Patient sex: M
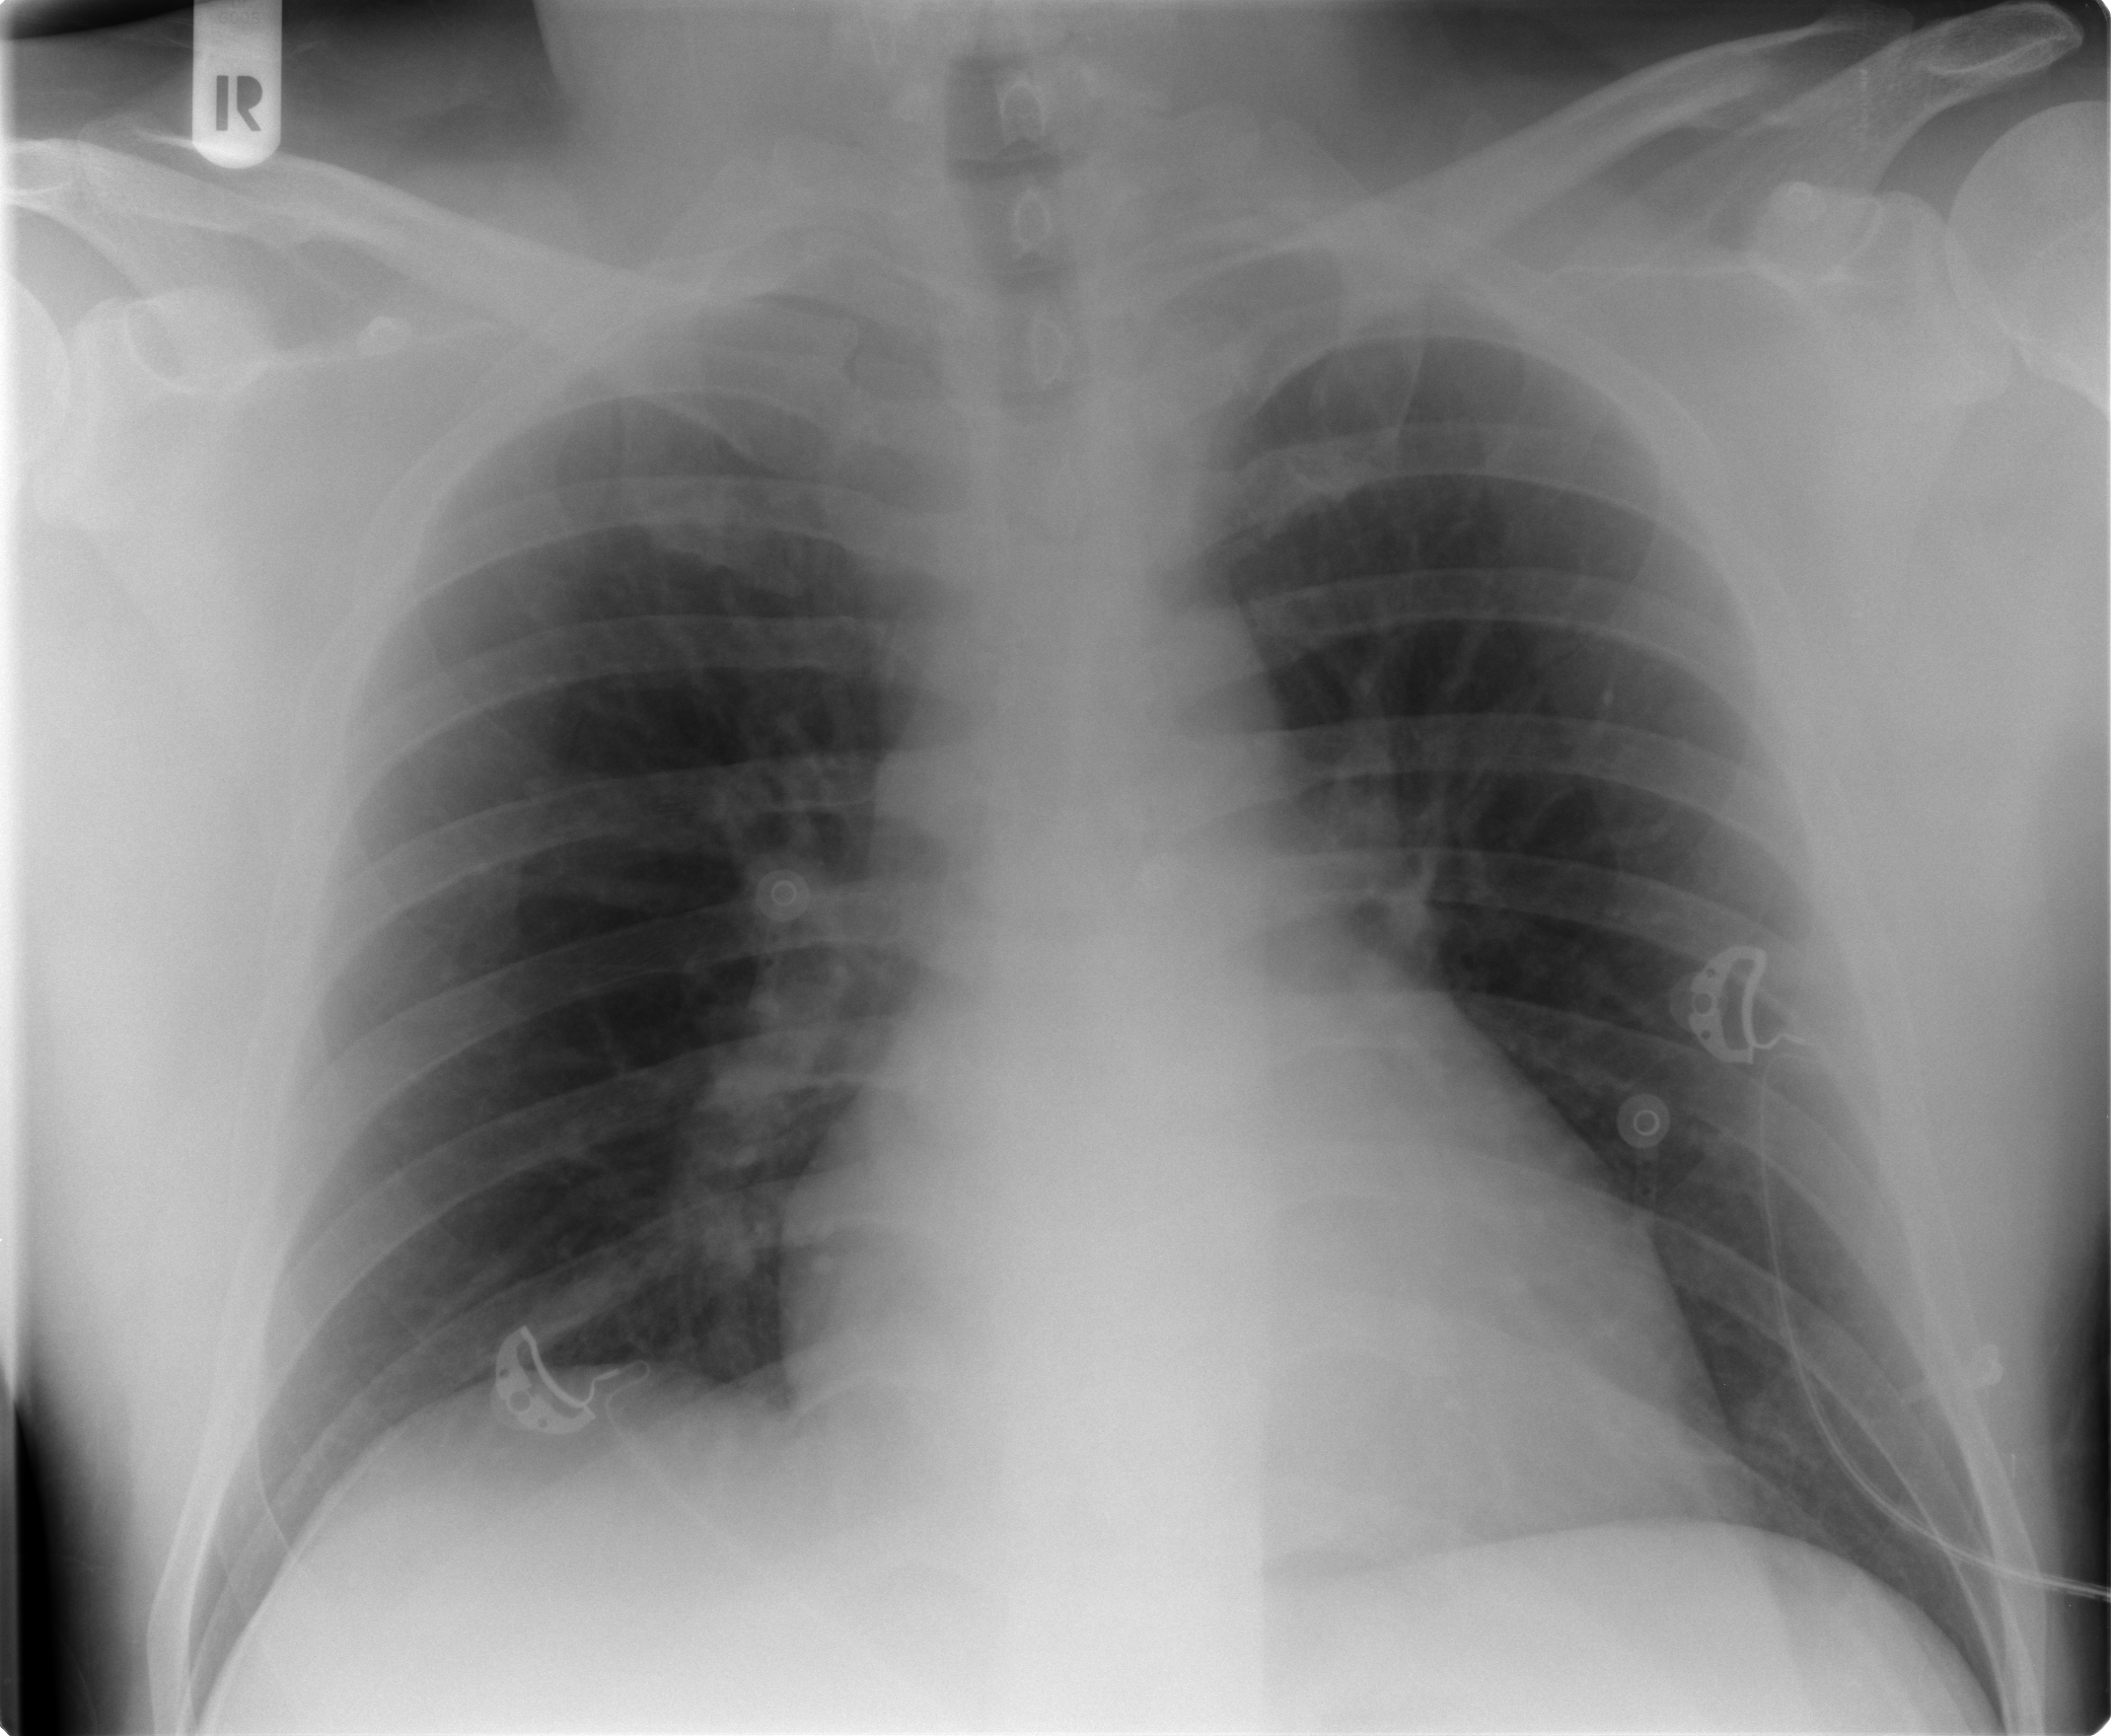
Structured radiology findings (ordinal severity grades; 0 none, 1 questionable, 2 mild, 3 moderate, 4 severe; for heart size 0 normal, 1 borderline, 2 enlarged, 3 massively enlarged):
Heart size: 0
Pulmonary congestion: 2
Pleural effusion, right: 0
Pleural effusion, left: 0
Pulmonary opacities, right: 0
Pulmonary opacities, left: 0
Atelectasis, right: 0
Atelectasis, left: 0